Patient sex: F
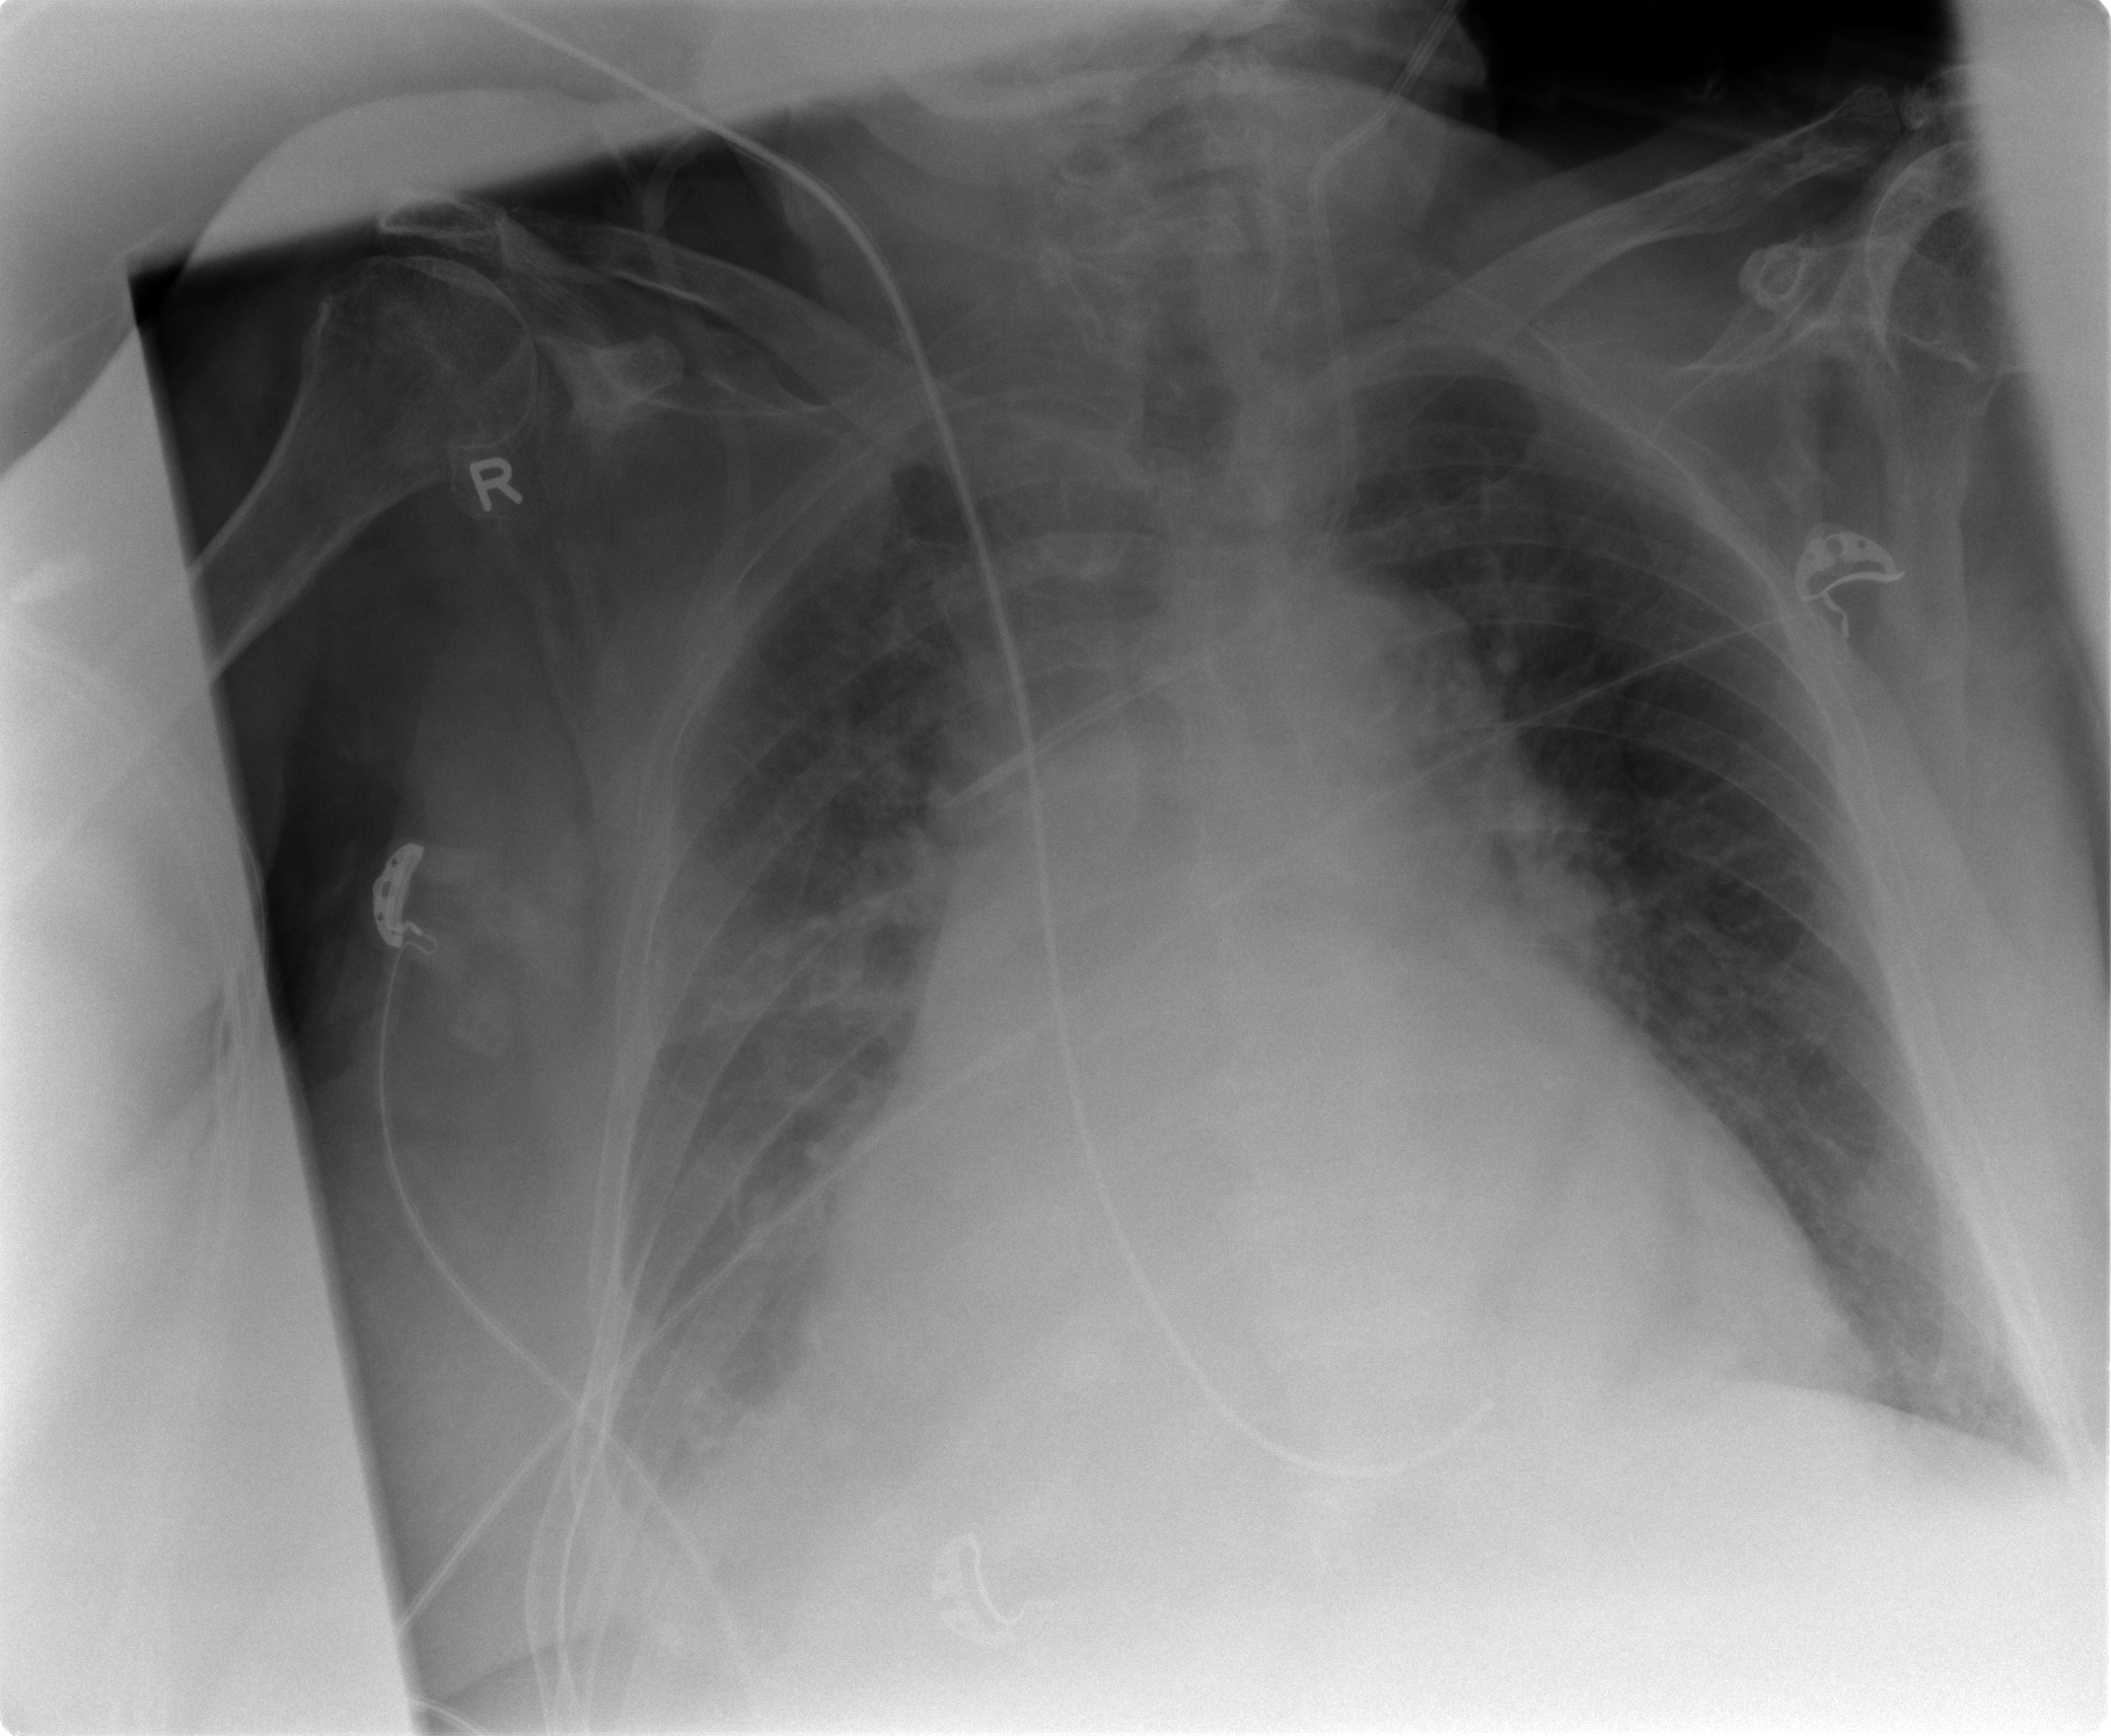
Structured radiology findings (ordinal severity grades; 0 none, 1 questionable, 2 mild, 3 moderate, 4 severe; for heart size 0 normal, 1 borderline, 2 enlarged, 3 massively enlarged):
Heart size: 3
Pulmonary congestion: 2
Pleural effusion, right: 2
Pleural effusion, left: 0
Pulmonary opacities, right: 2
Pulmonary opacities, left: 0
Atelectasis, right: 2
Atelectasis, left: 2